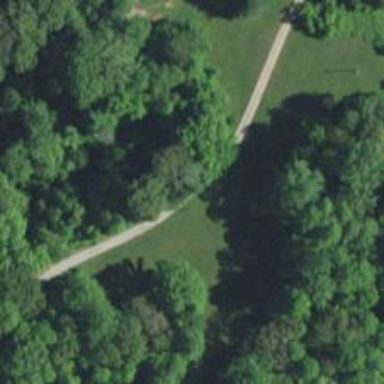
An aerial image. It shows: Driveway leading to service road.